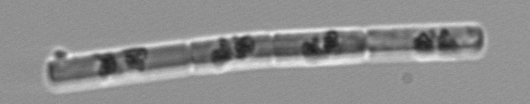
Label: Guinardia_delicatula